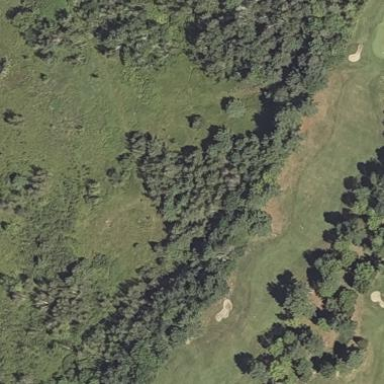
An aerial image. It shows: Golf fairway surrounded by grass.